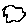
Label: cloud